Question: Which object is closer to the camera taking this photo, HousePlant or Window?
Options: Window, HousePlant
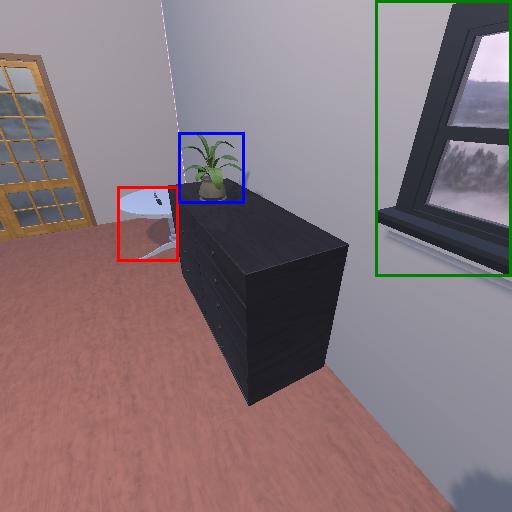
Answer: Window